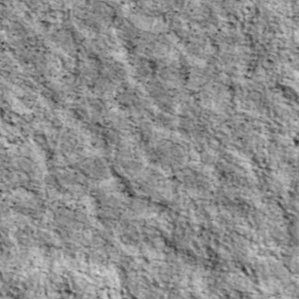
Label: non_frost